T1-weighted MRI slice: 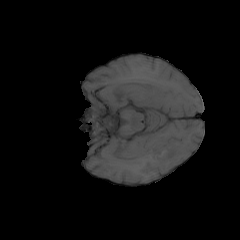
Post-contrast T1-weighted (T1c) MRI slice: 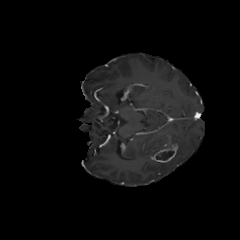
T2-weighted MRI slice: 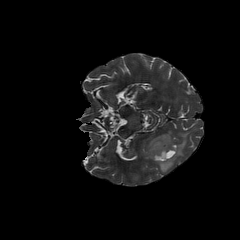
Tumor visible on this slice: yes